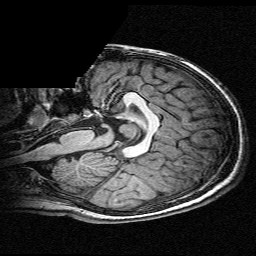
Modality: T1w
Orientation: sagittal
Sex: male
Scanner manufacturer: siemens
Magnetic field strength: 3 T
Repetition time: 2.3 s
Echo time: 0.00336 s